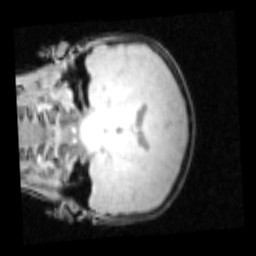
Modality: PDw
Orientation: coronal
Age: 8
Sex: male
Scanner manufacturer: siemens
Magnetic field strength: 3 T
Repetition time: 0.25 s
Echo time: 0.00103 s